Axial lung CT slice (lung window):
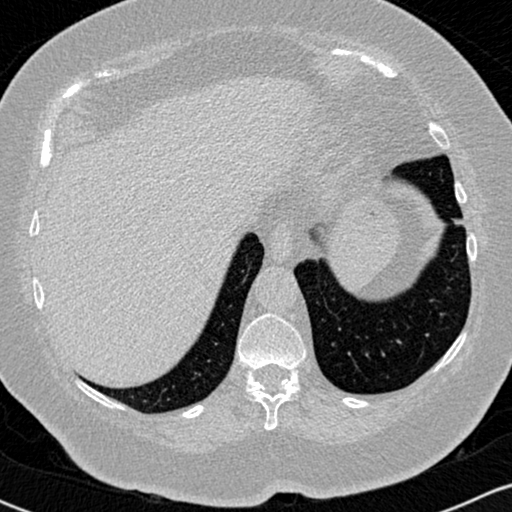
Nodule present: no